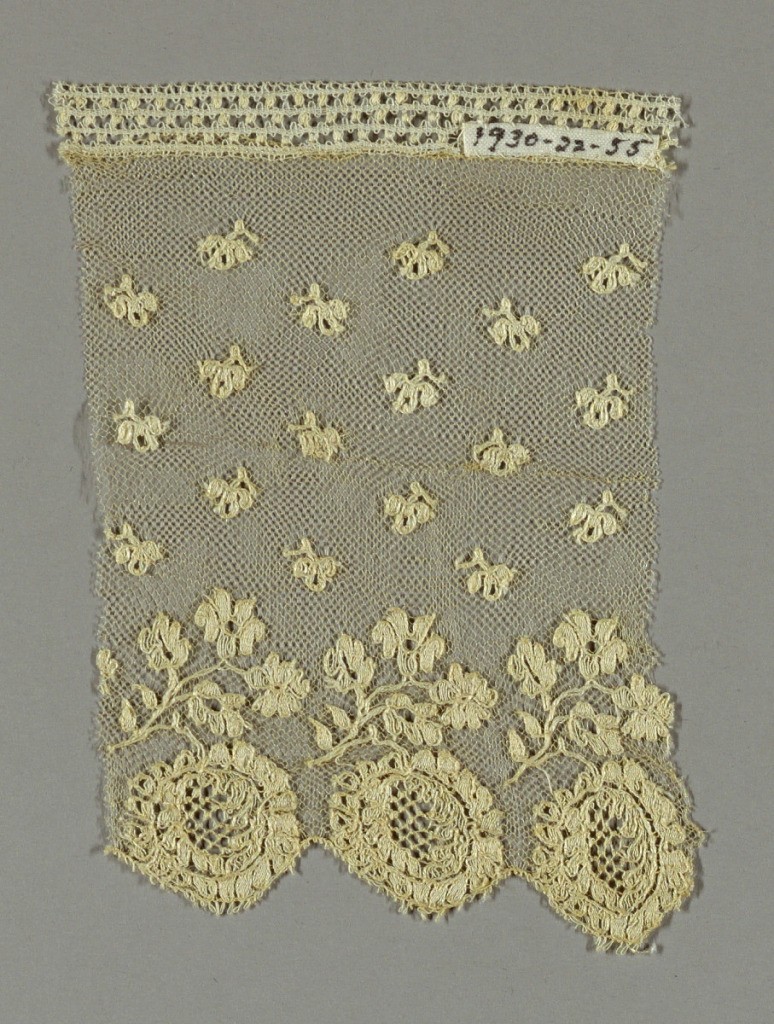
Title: Fragment
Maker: A .G. Jennings & Sons, American
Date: ca. 1884
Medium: silk Technique: machine made lace
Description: Net ground with scattered ornaments and a floral border.